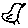
Label: bird